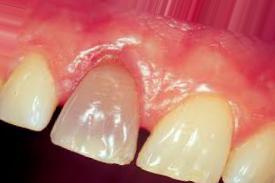
Condition: Tooth Discoloration